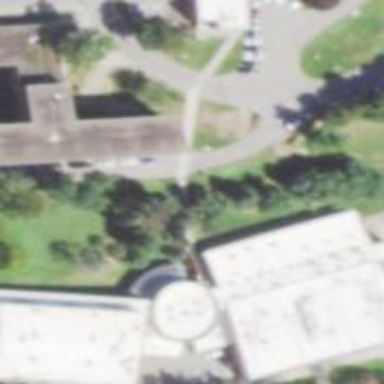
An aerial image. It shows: University building surrounded by common land.